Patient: sex M, age 72
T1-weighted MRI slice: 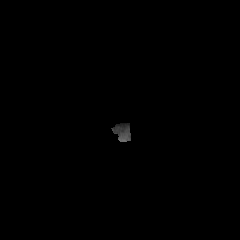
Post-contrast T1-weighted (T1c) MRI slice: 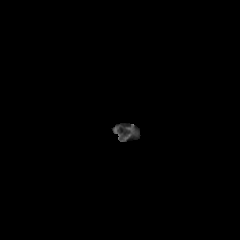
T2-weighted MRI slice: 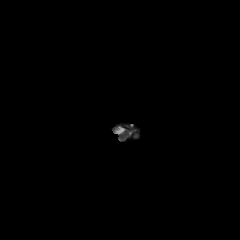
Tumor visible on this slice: no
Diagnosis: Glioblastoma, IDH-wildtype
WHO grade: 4